Question: I am trying to plot a signal and mark the peaks position as shown below in the figure:
I already have the signal, values and location of each peak, but I couldn't put all of them together in the same graph, any help?
My code:
'''
%signal is a vector which carries all the points of the signal
figure;
[PKS,LOCS] = findpeaks(signal);
'''
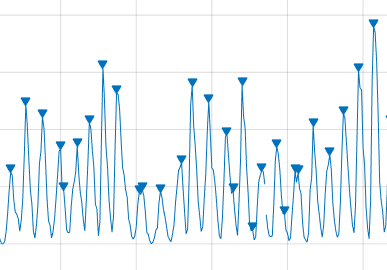
Answer: Is it not just a matter of plotting the peaks on top of the existing signal plot? Something like:
'''
plot(t,signal,'b-',t(LOCS),signal(LOCS),'bv');
'''